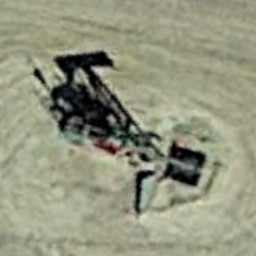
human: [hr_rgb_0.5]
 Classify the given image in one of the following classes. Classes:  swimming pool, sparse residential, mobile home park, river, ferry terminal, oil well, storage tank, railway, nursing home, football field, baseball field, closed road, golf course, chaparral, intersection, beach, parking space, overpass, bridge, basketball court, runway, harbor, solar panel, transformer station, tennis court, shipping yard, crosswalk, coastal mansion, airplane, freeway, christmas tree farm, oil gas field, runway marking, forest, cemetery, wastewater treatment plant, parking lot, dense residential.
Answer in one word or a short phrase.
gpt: oil well